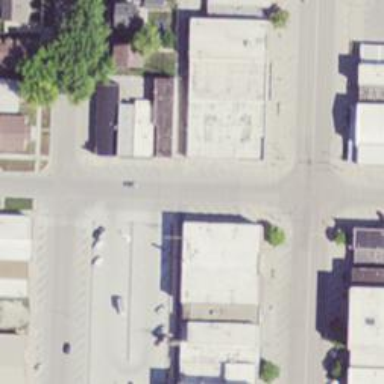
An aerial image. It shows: Alleyway designated as service road.